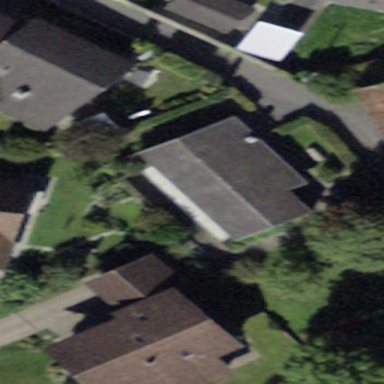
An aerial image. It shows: Kindergarten building.